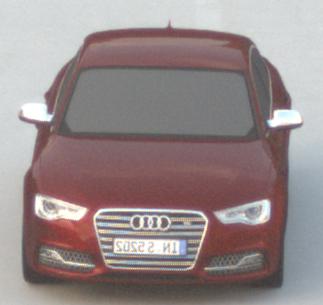
Make: Audi
Model: S5
Detailed model: F5
Model produced from: 2016
Model produced until: 2019
Doors: 2
Color: red
Road condition: dry road
Daytime: sunrise or sunset
Contrast: low contrast